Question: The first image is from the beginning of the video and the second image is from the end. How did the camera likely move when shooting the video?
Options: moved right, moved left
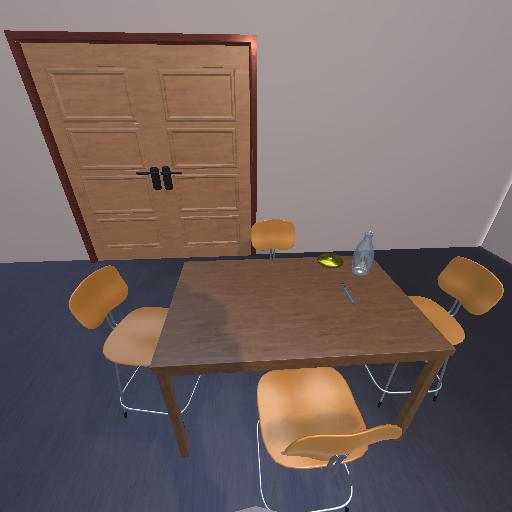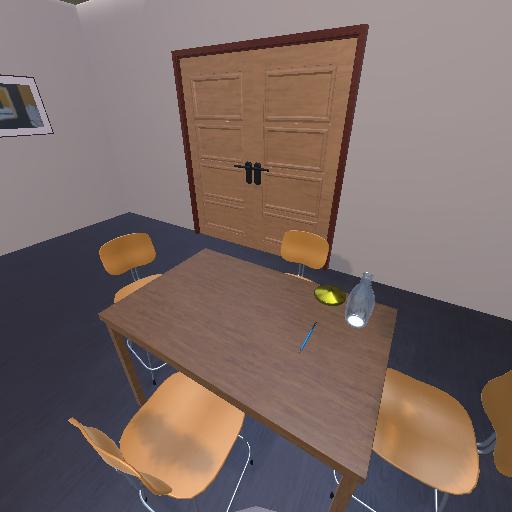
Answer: moved right